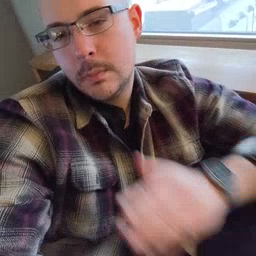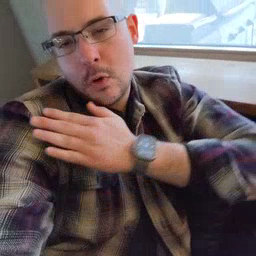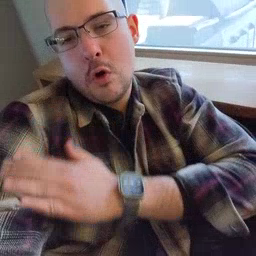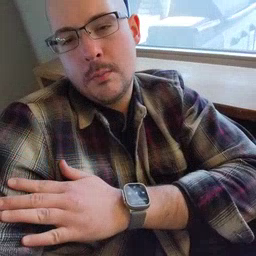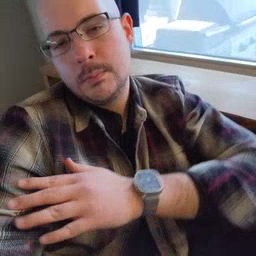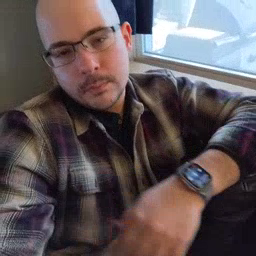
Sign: arm